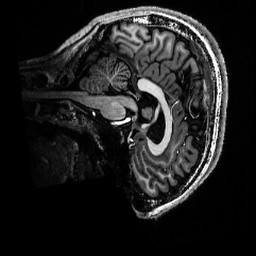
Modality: T1w
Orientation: sagittal
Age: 22
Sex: male
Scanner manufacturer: siemens
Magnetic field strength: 6.98 T
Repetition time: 6 s
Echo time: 0.00299 s